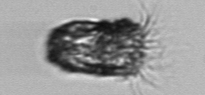
Label: Tintinnopsis